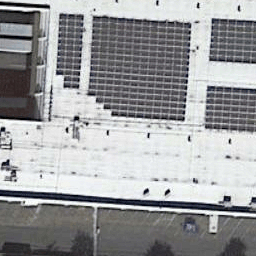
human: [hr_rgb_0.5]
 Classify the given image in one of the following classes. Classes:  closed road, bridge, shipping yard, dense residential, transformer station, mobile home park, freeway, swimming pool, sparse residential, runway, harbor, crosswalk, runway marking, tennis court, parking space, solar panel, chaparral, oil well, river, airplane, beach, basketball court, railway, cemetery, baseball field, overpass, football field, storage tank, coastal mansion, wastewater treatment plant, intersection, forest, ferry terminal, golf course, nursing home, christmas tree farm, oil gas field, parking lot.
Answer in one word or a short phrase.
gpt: solar panel